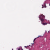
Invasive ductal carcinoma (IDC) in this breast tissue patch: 0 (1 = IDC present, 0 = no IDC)